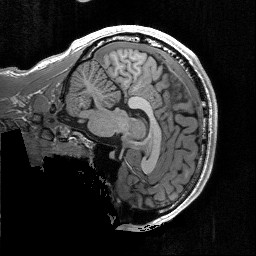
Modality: T1w
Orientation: sagittal